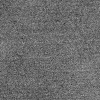
Atmospheric dust classification: dusty